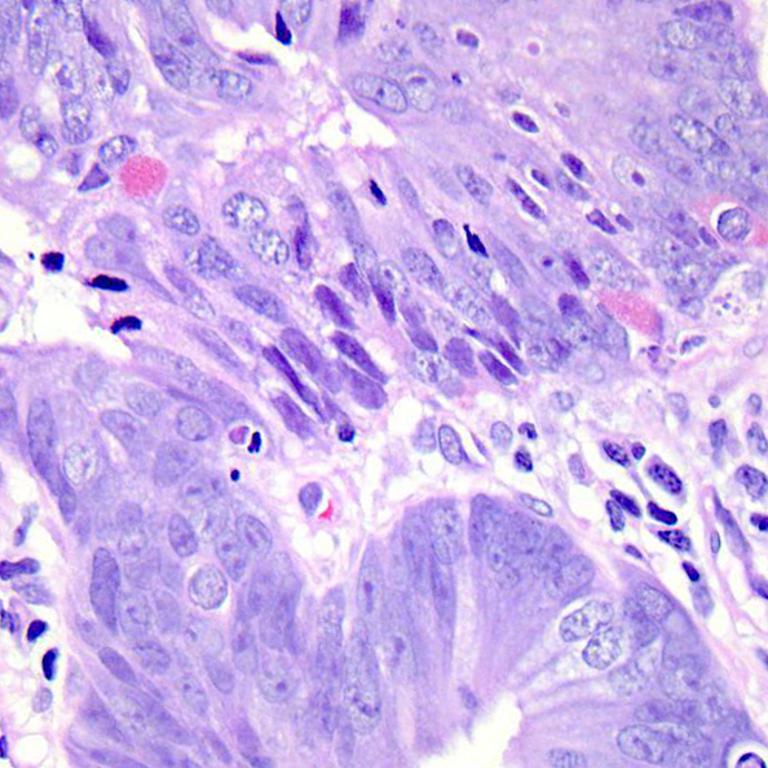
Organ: colon
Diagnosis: adenocarcinomas